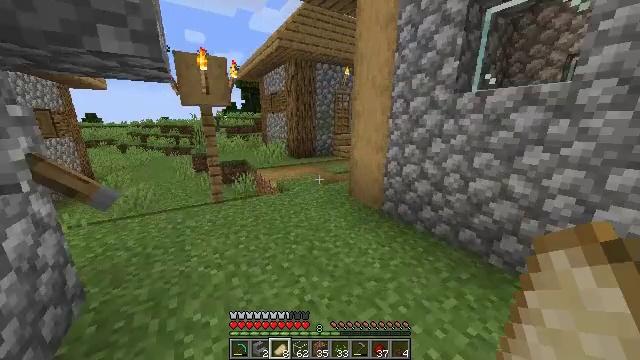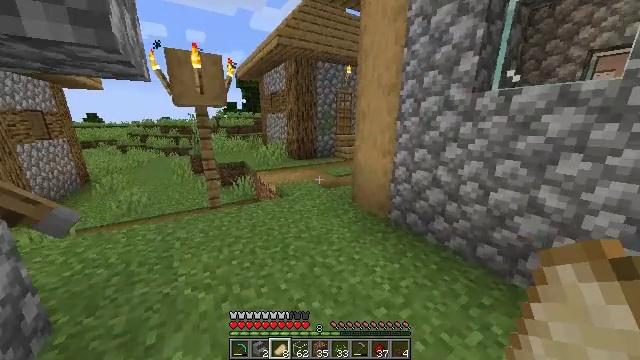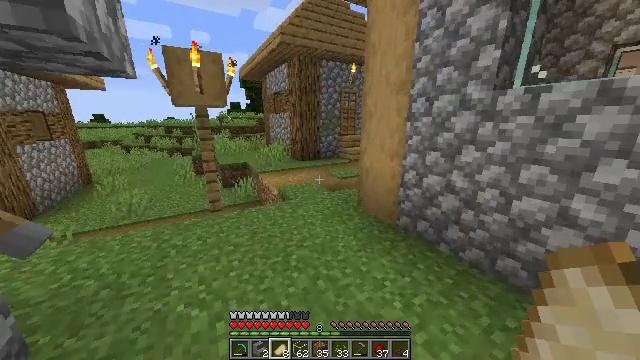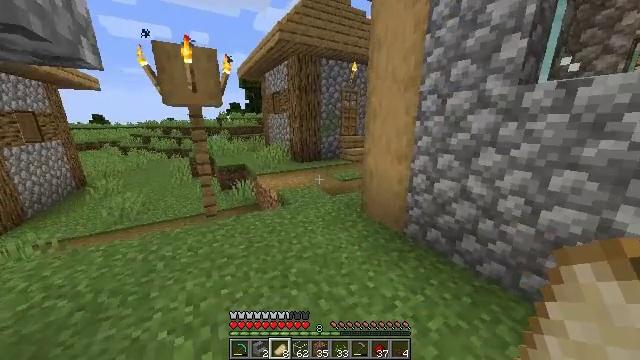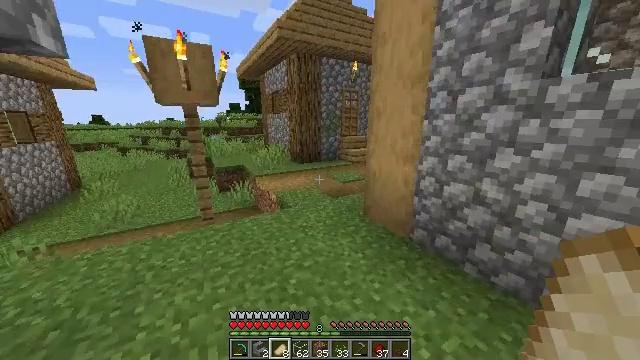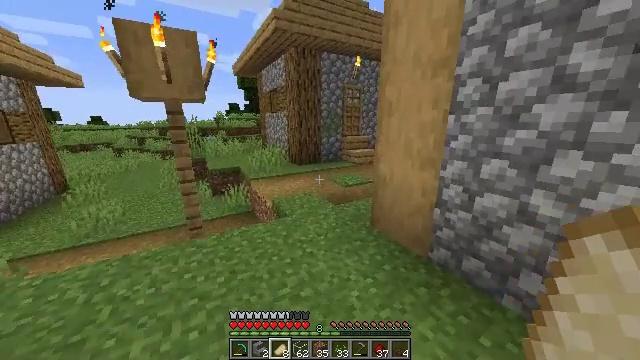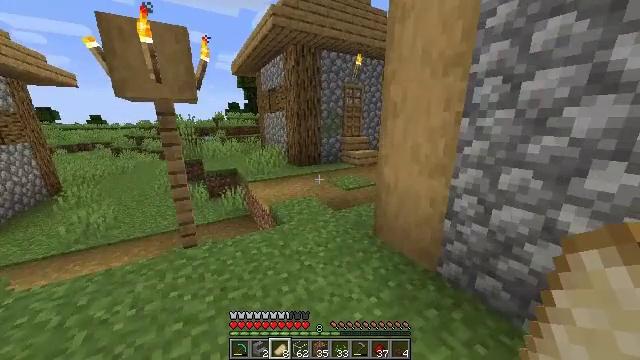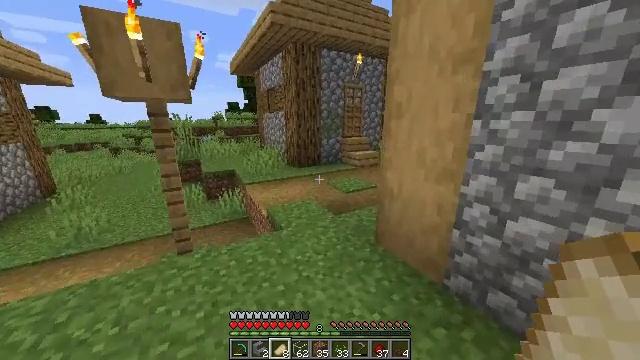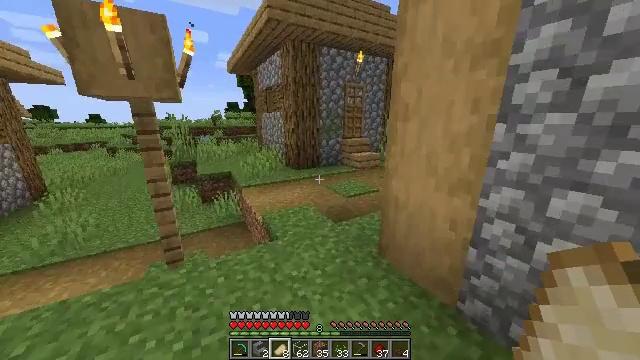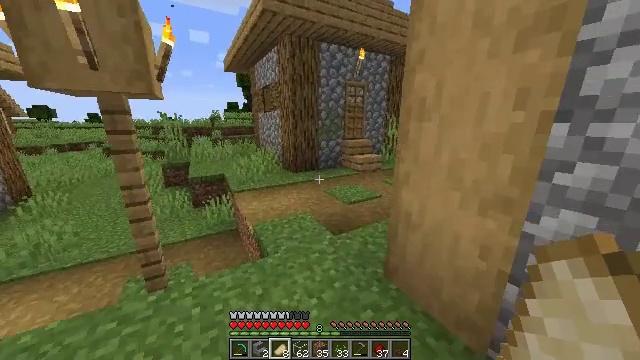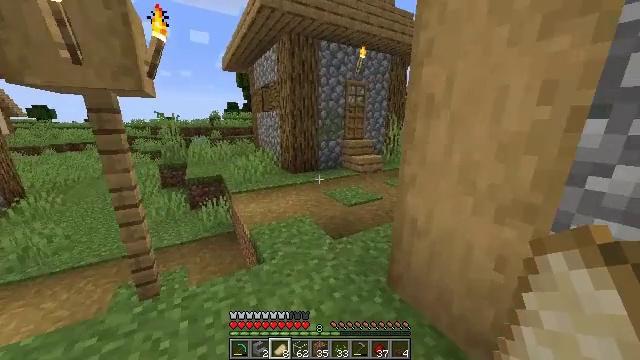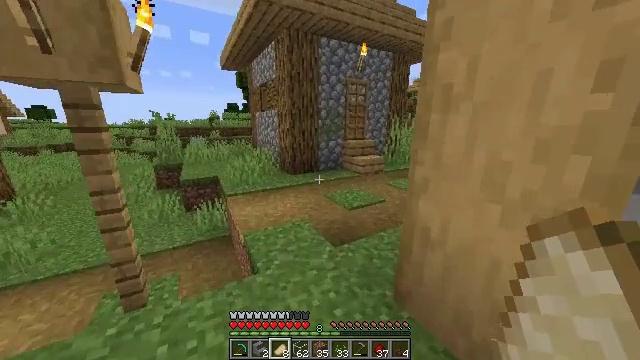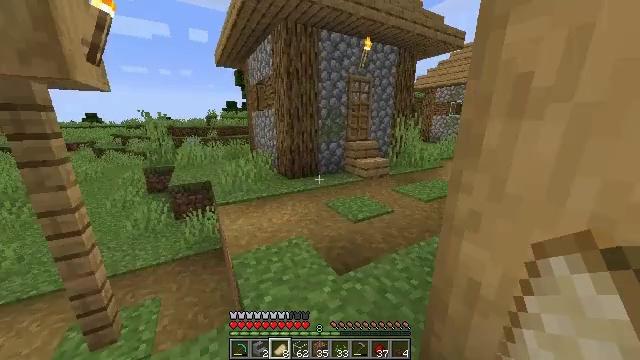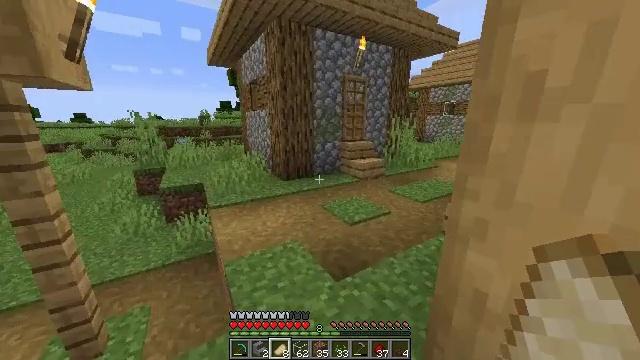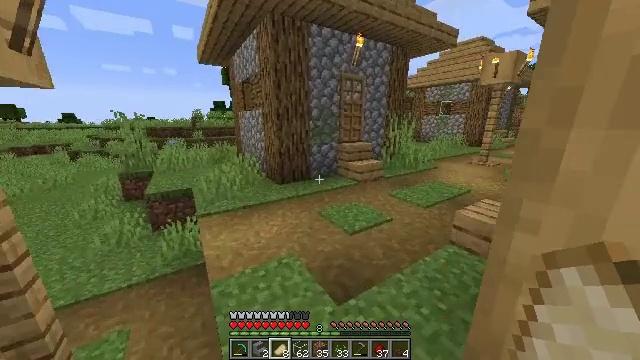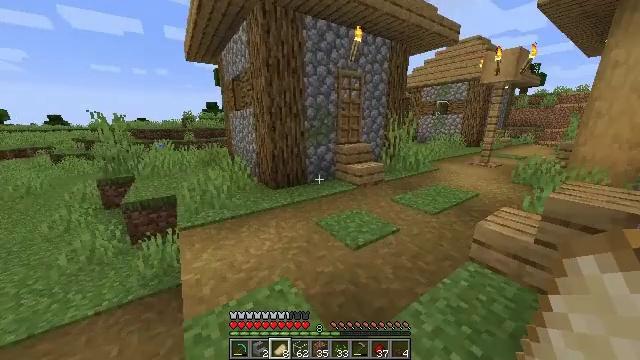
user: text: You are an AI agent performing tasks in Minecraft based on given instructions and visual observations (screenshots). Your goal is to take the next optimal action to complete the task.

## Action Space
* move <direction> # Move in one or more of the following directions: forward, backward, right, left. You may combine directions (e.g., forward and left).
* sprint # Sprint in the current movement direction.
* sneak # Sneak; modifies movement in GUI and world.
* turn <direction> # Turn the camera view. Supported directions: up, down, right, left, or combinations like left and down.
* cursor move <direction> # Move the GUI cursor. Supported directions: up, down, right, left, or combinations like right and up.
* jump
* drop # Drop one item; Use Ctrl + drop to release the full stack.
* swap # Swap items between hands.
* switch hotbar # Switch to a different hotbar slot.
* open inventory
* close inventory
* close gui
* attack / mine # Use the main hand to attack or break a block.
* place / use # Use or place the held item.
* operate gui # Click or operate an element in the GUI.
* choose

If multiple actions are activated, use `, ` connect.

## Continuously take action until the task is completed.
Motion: motion action
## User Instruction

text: Destroy the yellow bed to recycle it.
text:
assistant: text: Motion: move forward, sprint
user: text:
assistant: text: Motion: move forward
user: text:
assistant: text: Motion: move forward
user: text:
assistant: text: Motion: move forward
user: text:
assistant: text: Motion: move forward
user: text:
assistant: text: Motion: move forward
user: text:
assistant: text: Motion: move forward, sprint
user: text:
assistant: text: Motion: move forward, sprint
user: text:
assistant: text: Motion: move forward, sprint
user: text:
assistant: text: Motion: move forward, sprint
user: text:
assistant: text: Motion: move forward, sprint
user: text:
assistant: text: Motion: move forward
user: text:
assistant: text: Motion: move forward, turn right
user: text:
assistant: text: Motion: move forward, turn right
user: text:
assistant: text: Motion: move forward, turn right
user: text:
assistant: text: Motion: move forward, turn right
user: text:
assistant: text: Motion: move forward, turn right
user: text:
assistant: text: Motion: move forward, turn right
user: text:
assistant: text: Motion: move forward, turn right
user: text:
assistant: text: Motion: move forward, turn right
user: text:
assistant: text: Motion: move forward, turn right
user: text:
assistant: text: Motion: move forward, turn right
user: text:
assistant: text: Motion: move forward
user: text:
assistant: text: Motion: move forward
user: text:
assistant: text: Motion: move forward, turn up
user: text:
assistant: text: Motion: move forward, turn left and up
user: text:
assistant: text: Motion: move forward and move right, turn left and up
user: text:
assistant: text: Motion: move forward and move right, turn left and up
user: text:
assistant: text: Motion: move forward and move right, turn left and up
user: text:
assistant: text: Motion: move forward and move right, turn left and up